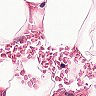
Metastatic tissue present: no